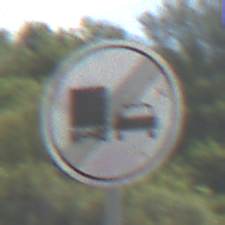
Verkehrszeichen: EndeUeberholverbotKraftfahrzeuge
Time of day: Midday
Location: Outdoor (Nature)
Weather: PartlyCloudy
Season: NotSpecified
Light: Natural